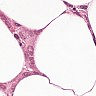
Metastatic tissue present: yes